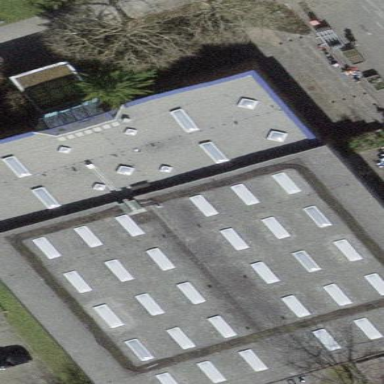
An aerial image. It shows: School building.